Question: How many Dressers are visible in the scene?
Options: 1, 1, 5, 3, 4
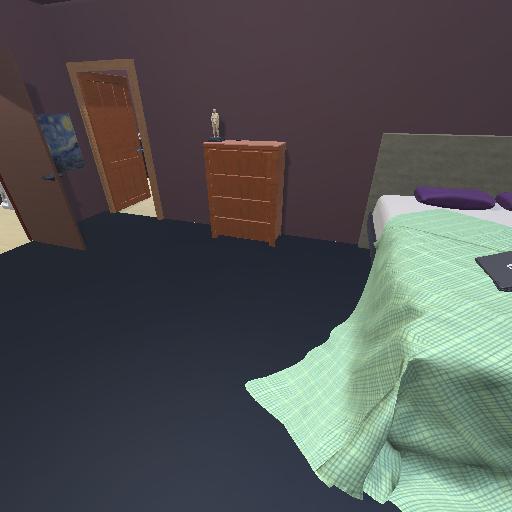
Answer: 1